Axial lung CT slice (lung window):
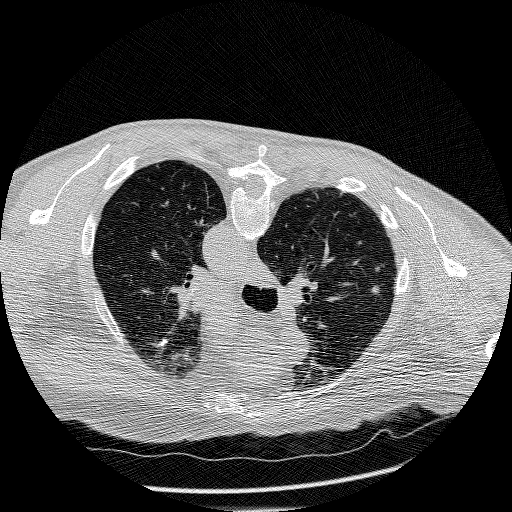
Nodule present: yes
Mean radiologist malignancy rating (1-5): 3